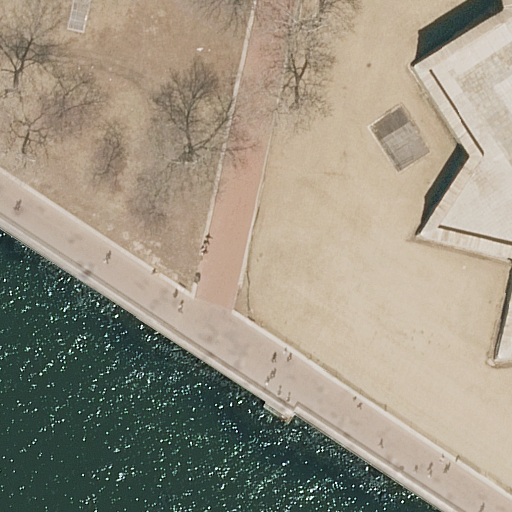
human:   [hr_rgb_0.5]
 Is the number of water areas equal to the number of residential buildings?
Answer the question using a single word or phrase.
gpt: yes

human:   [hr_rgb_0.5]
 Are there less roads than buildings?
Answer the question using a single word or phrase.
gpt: no

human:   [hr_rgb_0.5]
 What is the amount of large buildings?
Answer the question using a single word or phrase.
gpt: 1

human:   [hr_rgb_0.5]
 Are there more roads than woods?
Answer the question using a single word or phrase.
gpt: yes

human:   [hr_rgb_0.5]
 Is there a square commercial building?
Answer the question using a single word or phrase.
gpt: no

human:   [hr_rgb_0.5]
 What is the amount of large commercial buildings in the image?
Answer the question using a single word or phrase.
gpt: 0

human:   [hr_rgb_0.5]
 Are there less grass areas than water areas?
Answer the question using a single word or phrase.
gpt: no

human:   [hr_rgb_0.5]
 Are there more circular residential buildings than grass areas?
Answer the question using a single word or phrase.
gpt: no

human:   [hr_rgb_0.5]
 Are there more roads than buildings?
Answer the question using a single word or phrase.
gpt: yes

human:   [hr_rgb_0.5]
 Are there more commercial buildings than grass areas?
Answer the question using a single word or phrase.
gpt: no

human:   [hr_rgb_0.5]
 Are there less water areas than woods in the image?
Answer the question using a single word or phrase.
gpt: no

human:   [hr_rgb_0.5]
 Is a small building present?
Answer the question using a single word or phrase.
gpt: no

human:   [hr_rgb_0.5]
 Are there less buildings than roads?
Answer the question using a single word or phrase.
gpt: yes

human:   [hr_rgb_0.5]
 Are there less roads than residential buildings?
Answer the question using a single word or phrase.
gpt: no

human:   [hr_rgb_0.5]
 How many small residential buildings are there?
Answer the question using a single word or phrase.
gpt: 0

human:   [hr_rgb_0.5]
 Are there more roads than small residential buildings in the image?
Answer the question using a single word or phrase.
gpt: yes

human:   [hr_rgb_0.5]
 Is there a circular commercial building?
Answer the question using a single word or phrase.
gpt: no

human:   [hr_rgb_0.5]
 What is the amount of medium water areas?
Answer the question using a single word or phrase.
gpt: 0

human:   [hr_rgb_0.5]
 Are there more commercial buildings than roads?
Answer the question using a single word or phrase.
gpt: no

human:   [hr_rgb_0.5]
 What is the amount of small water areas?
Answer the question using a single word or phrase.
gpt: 0

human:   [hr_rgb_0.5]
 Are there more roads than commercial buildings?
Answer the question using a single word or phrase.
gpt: yes

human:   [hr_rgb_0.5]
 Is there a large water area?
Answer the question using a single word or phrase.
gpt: yes

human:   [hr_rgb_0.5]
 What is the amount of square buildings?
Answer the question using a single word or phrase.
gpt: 0

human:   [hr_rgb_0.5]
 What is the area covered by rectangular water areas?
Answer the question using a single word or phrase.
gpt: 0m2

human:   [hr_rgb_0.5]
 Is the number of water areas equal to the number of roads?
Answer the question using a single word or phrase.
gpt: no

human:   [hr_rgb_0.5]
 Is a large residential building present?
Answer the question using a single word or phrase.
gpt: yes

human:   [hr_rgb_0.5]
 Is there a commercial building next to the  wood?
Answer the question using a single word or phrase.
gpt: no

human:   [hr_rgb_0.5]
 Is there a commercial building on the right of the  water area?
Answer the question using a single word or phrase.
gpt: no

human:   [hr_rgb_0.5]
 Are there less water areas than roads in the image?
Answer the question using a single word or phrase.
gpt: yes

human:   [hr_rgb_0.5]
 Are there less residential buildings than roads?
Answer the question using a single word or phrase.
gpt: yes

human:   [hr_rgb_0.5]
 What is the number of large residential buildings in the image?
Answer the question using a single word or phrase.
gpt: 1

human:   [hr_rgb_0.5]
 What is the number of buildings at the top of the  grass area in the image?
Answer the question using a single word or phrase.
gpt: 0

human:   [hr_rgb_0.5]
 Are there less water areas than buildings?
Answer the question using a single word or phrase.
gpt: no

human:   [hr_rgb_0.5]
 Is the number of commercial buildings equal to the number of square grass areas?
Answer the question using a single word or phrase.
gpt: yes

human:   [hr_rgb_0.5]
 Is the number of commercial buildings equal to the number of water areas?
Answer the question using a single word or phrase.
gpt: no

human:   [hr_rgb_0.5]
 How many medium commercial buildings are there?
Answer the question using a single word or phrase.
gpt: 0